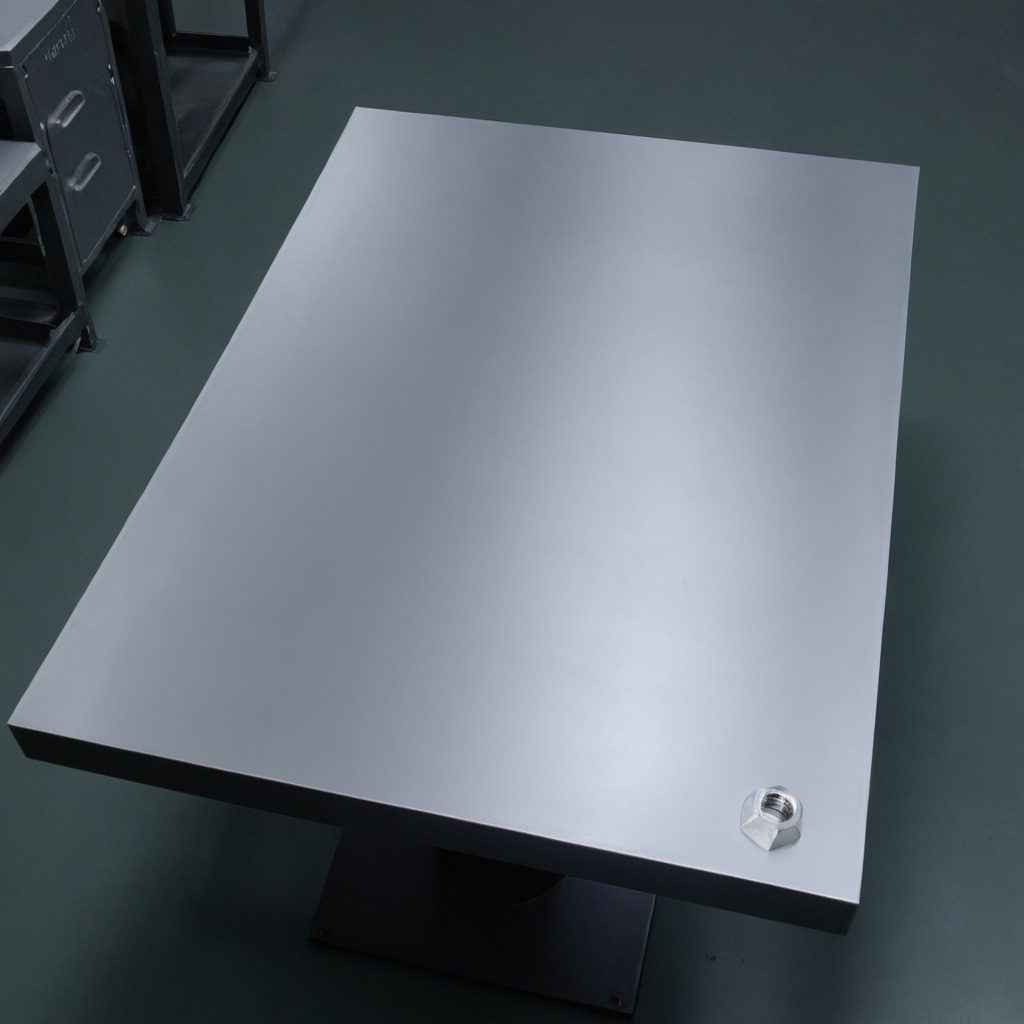
A metal nut is lying on the tabletop in the basement.